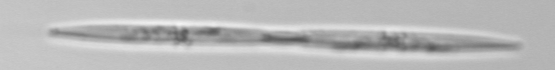
Label: Pseudo-nitzschia